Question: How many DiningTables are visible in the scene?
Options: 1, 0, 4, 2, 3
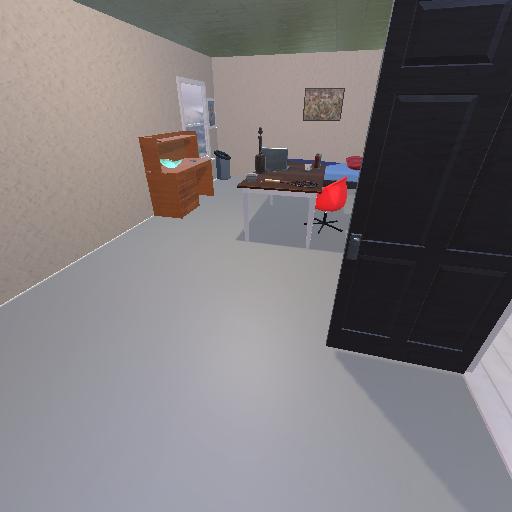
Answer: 1